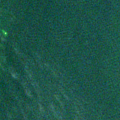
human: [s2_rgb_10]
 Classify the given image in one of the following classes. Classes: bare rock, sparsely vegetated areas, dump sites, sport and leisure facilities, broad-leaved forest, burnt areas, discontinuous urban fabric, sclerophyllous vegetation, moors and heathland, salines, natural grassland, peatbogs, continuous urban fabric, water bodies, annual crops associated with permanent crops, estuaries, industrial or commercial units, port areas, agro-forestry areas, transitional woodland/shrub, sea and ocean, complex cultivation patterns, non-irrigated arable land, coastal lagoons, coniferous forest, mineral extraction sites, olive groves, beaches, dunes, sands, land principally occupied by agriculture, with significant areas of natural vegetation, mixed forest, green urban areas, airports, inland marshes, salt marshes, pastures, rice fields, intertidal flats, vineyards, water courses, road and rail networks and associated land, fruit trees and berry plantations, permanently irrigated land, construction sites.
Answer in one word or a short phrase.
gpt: sea and ocean